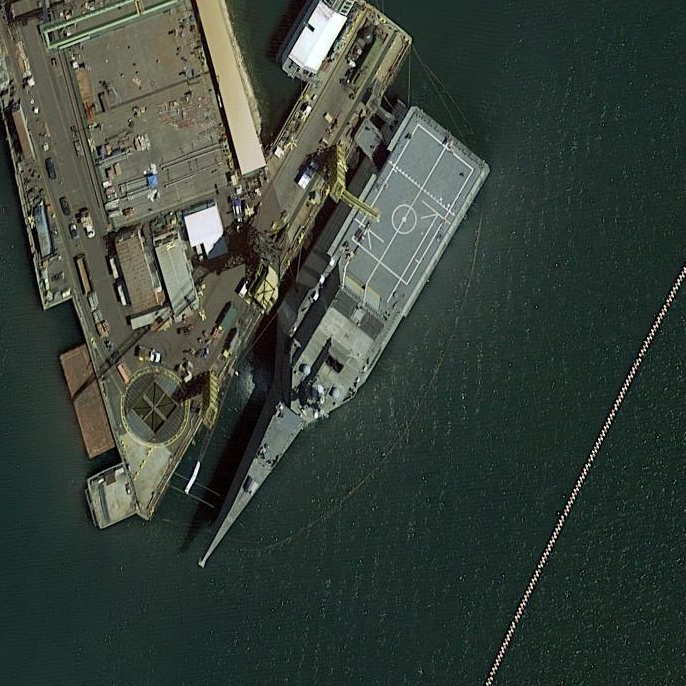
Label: Independence-class_combat_ship